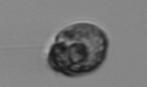
Label: Amphidinium